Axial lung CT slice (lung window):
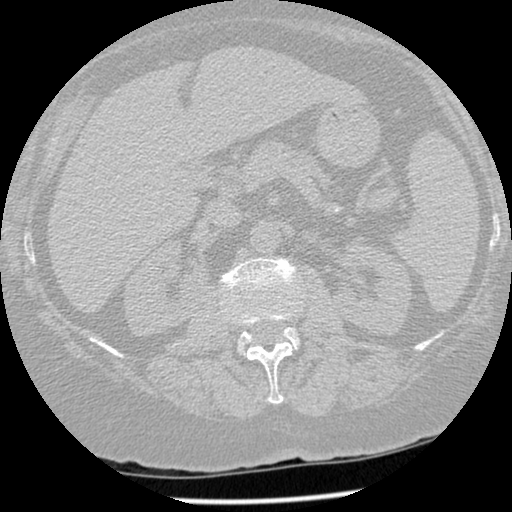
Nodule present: no